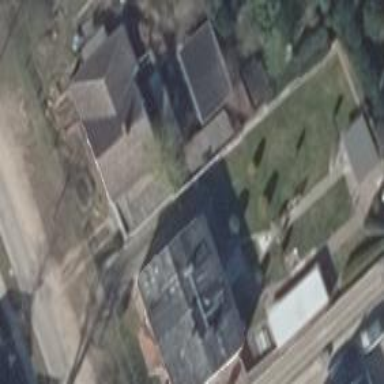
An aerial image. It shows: Detached building with gabled roof.